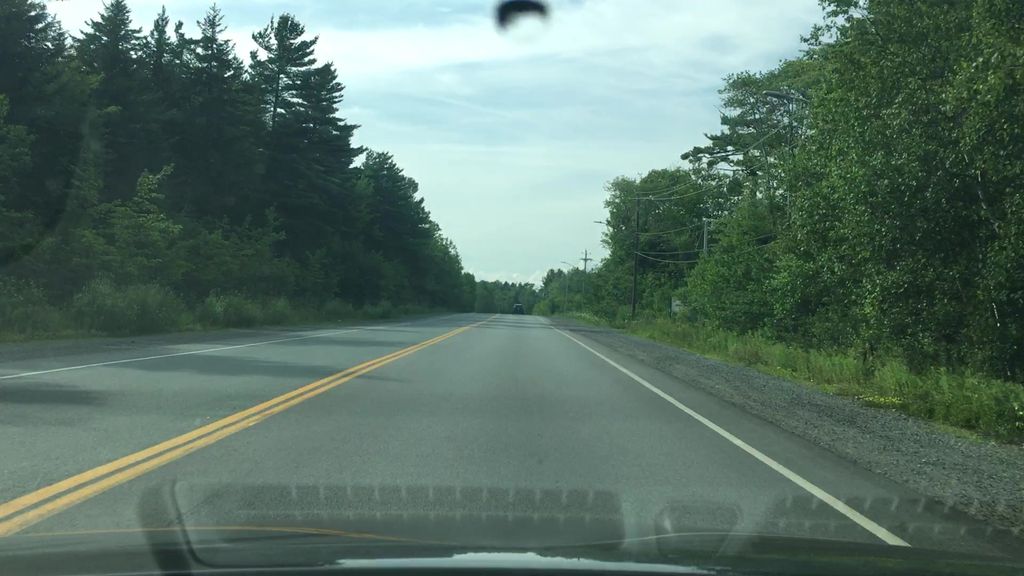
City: halifax